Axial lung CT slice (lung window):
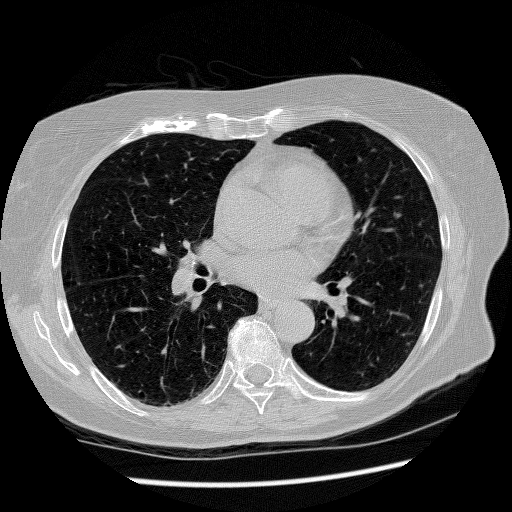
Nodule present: no